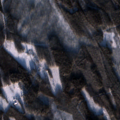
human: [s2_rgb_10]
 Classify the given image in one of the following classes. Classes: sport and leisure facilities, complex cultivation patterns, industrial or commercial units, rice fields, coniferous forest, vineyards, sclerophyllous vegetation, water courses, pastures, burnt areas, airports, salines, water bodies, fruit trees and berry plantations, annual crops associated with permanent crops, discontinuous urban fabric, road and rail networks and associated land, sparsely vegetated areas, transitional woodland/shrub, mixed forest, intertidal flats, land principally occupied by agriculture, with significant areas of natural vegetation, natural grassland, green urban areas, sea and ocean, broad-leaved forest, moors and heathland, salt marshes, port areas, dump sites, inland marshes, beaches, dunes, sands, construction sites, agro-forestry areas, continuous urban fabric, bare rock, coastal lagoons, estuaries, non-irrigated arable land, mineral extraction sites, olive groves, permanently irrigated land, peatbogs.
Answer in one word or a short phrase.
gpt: coniferous forest, mixed forest